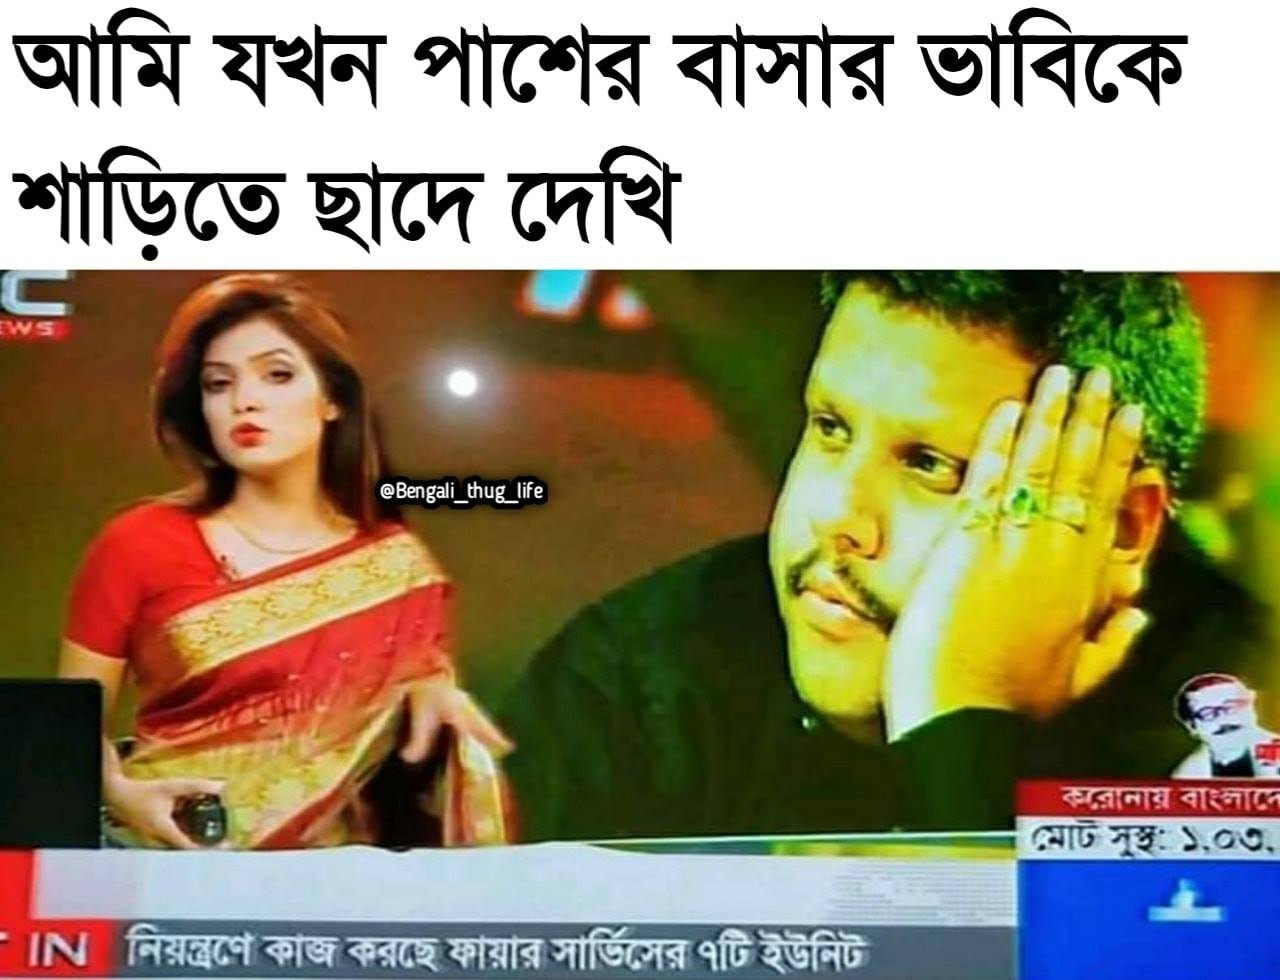
Caption: আমি যখন পাশের বাসার ভাবিকে শাড়িতে ছাদে দেখি      নিয়ন্ত্রণে কাজ করছে ফায়ার সার্ভিসের ৭টি ইউনিট
Label: non-hate